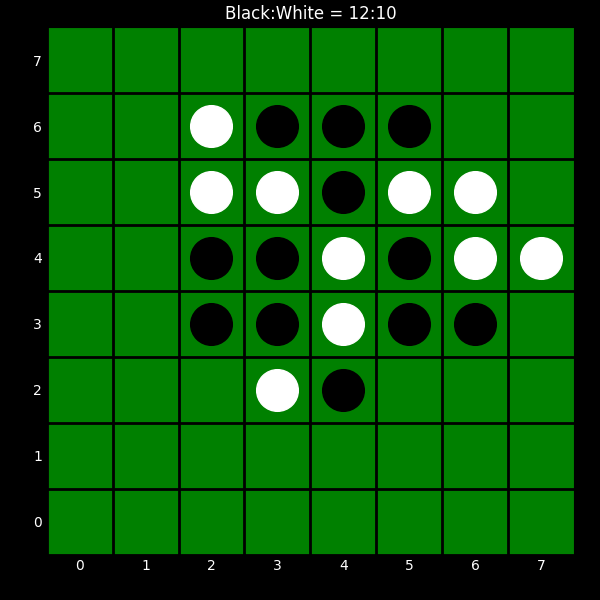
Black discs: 12
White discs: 10